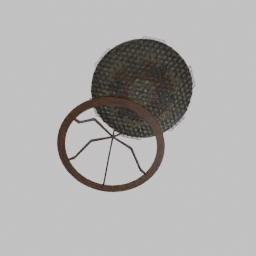
Label: furniture